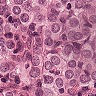
Metastatic tissue present: yes